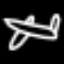
Label: airplane